Question: What is the measurement shown in the image?
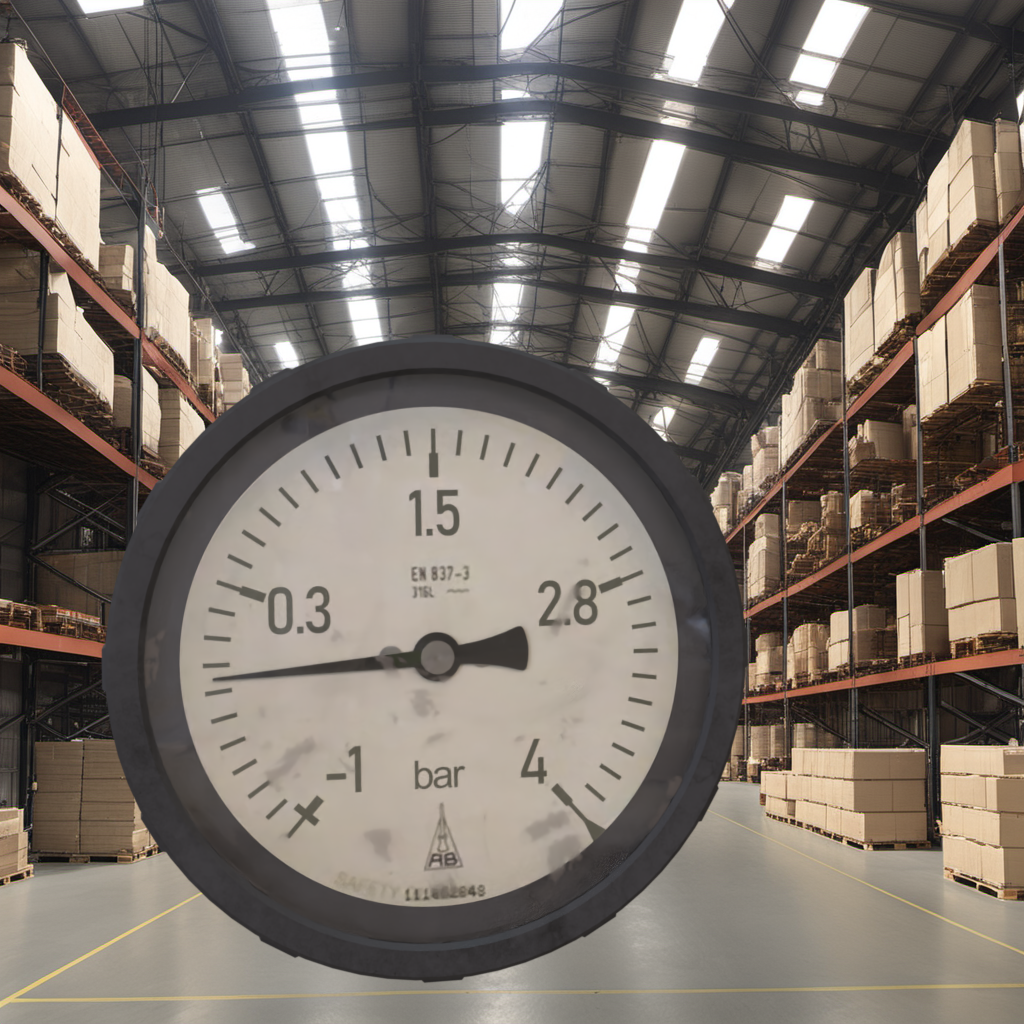
Answer: The result is -0.23
Question: What is the range of the measurement shown in the image?
Answer: The range is from -1 to 4
Question: What is the minimum and maximum value range of the measurement in the image?
Answer: The minimum value is -1 and the maximum value is 4